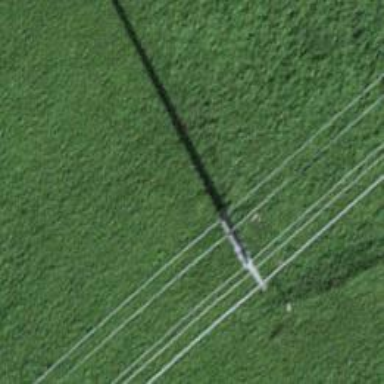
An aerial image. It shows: Power tower.